Interaction volume radius: 10 \u00c5
Interaction volume height: 10 \u00c5
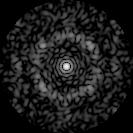
Disorder parameter: 0.7303